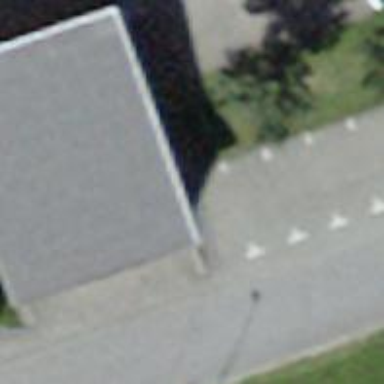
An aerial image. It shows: Charging station.